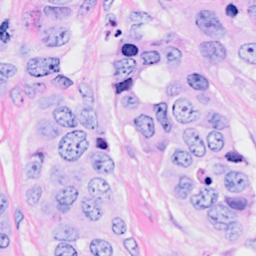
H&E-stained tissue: Breast